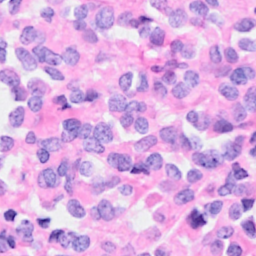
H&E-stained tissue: Breast